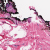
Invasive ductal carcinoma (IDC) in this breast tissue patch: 0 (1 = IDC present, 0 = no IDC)